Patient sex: M
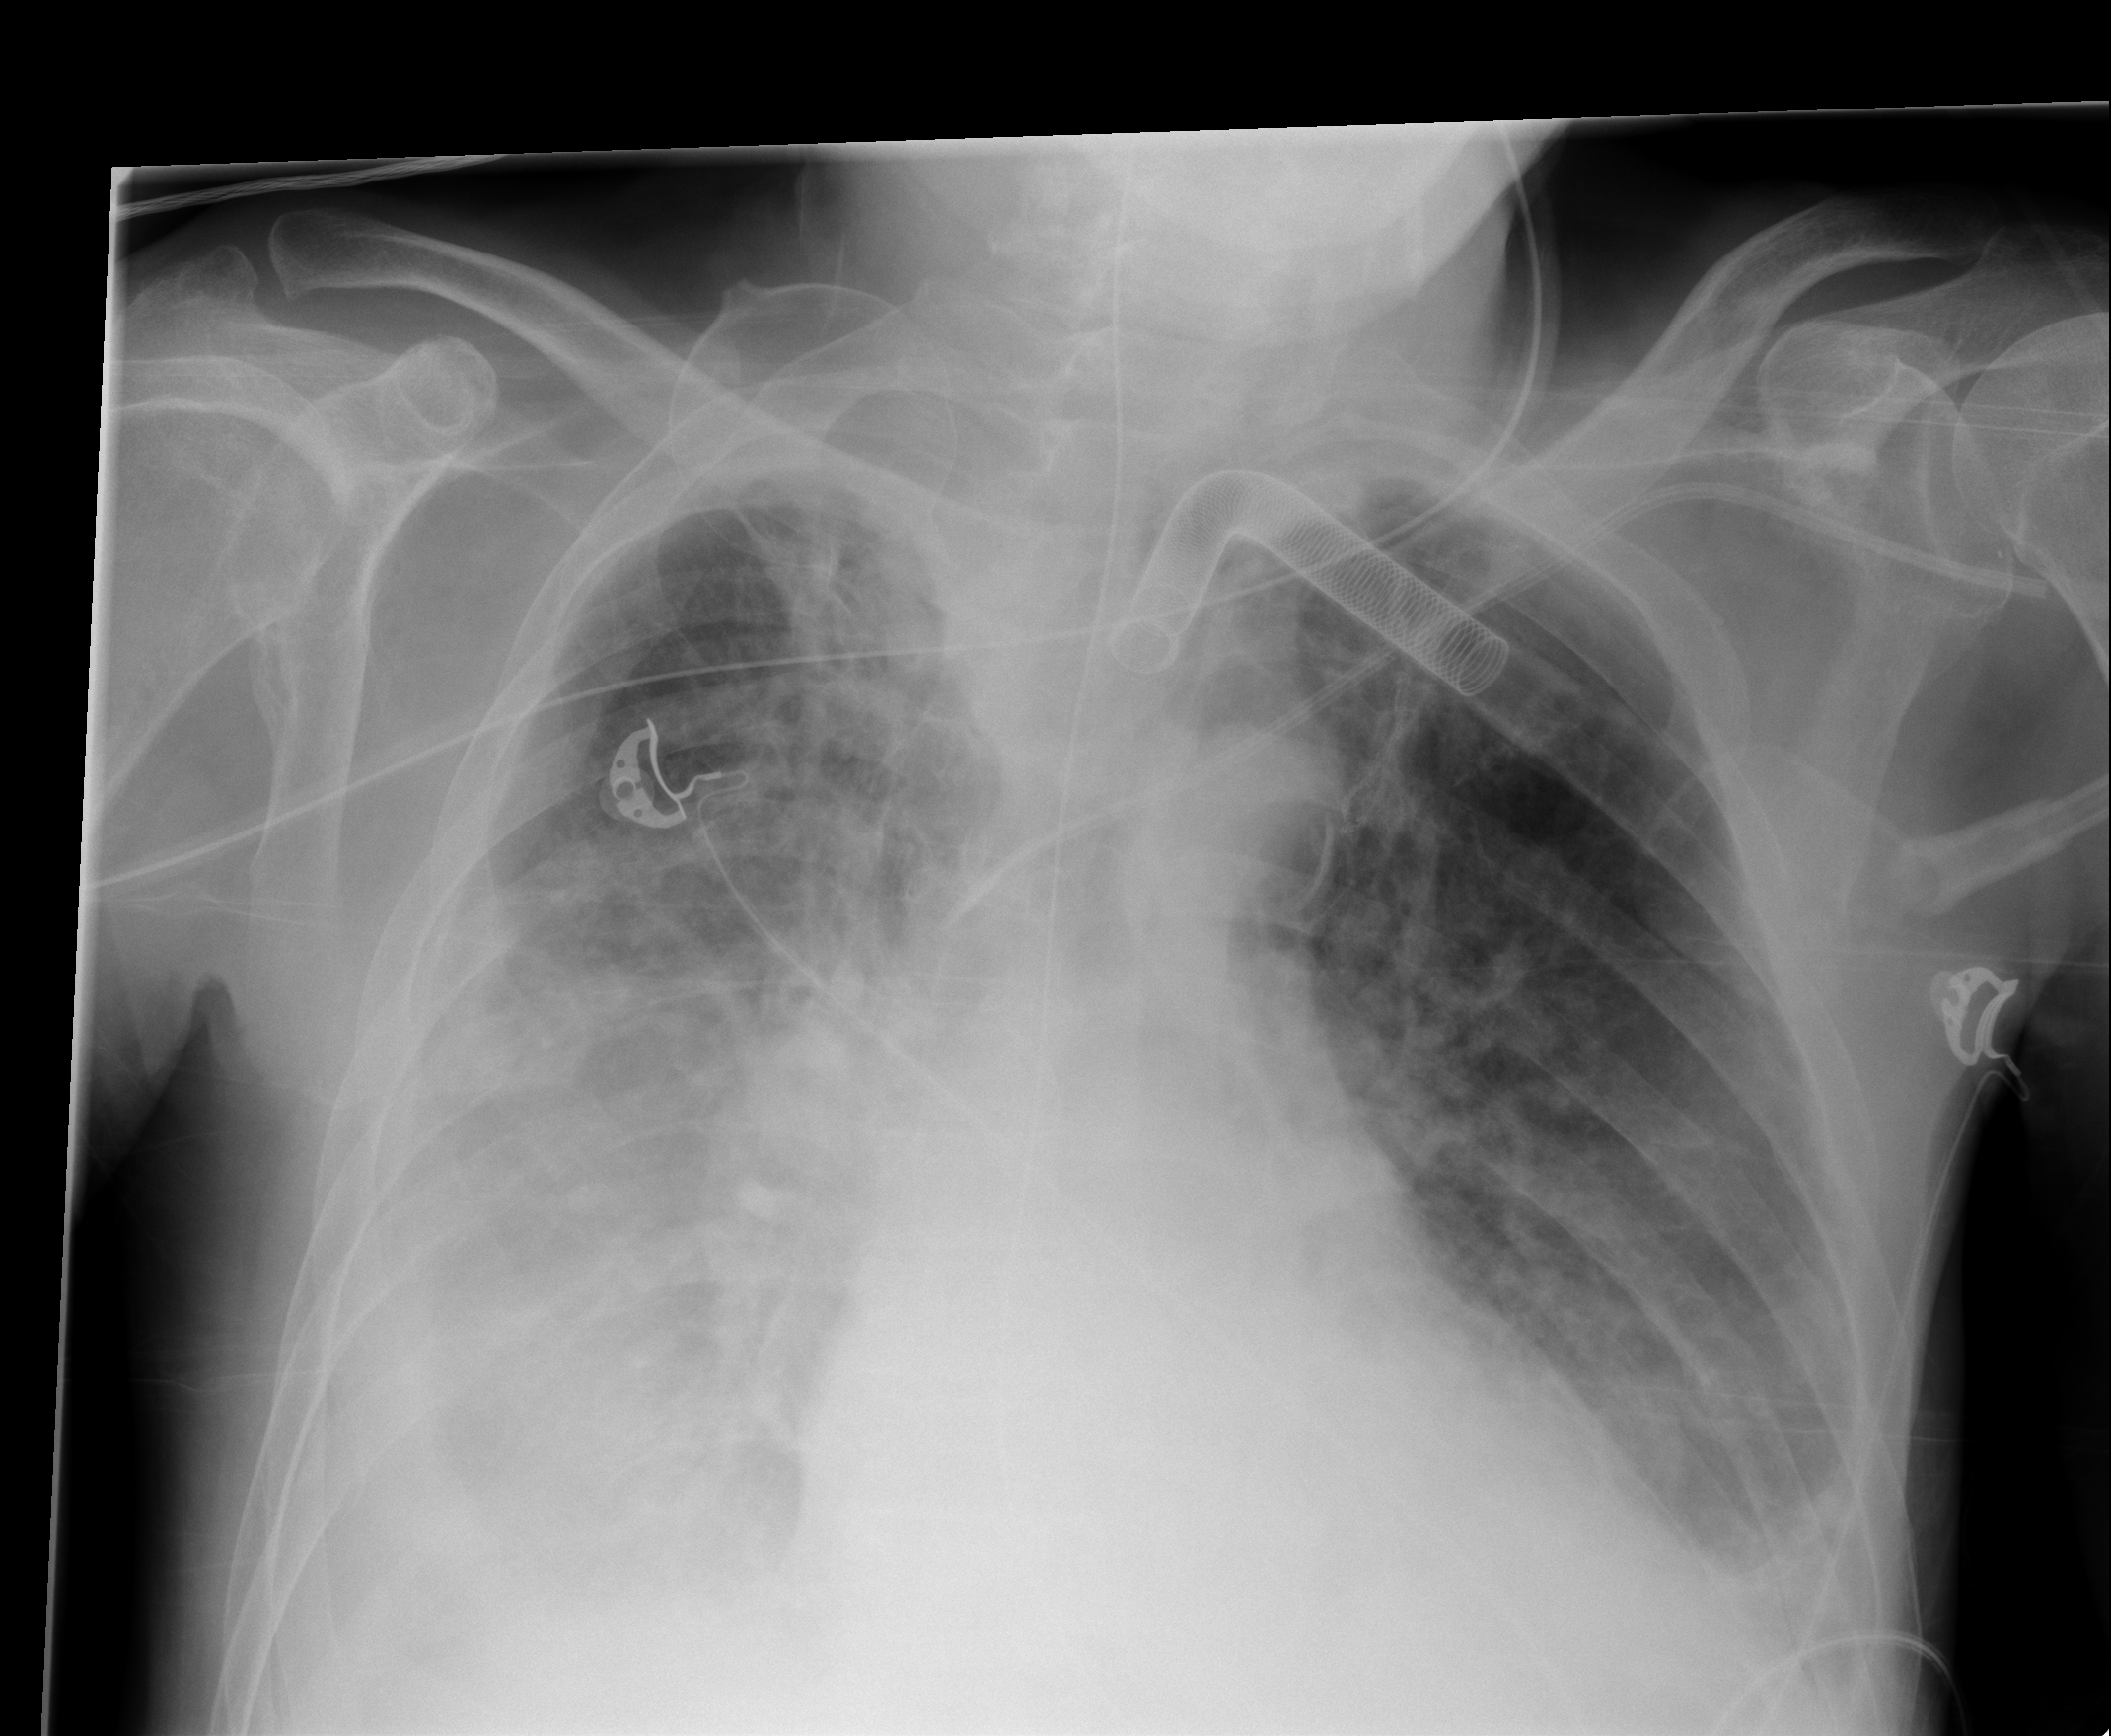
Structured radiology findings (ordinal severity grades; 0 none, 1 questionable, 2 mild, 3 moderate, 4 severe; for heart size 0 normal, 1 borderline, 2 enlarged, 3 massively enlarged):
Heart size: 0
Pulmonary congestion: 2
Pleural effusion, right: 3
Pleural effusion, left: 2
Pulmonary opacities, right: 2
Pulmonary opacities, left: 2
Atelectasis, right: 3
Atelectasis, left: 2